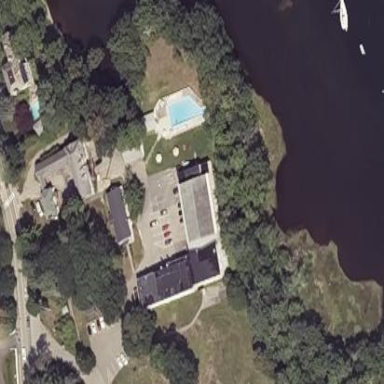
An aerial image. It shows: Hotel building.